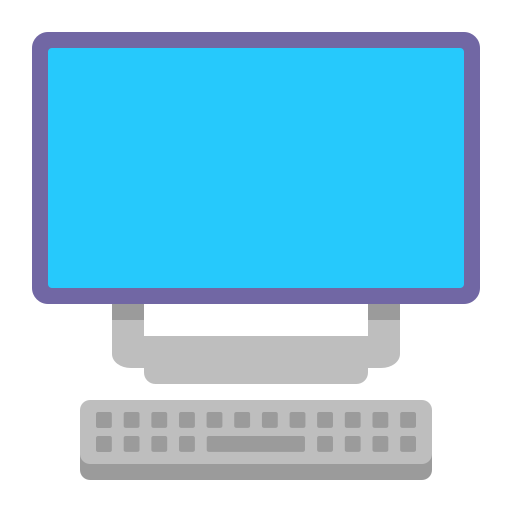
desktop computer flat